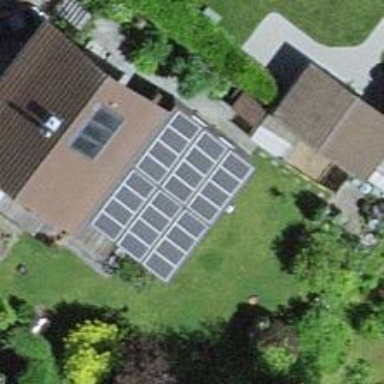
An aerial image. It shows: Solar power generator utilizing photovoltaic technology with solar photovoltaic panels.